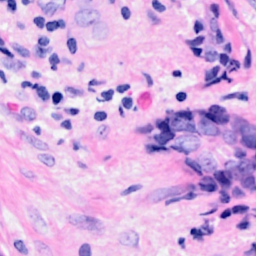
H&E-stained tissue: Breast